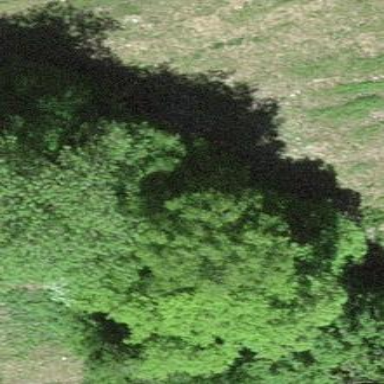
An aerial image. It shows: Forest area.